Field crop: maize
Growth stage: 2
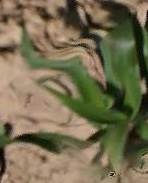
Species: maize